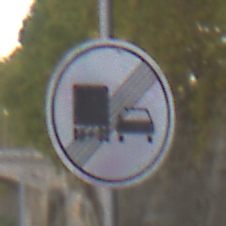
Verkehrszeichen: EndeUeberholverbotKraftfahrzeuge
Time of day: MorningAfternoon
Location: Outdoor (Suburban)
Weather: PartlyCloudy
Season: NotSpecified
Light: Natural